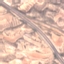
Label: Highway